Chest X-ray. View position: PA
Patient age: 68
Patient sex: F
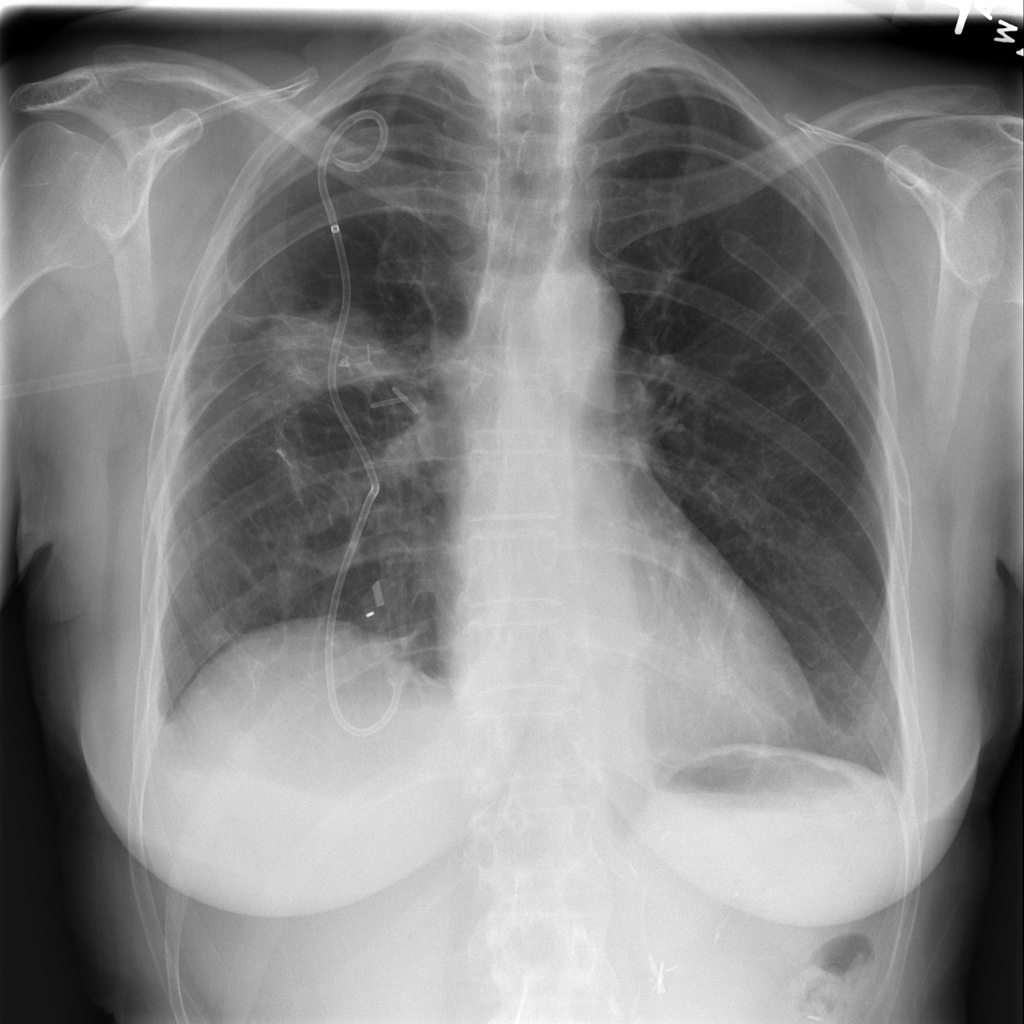
Finding: Pneumothorax